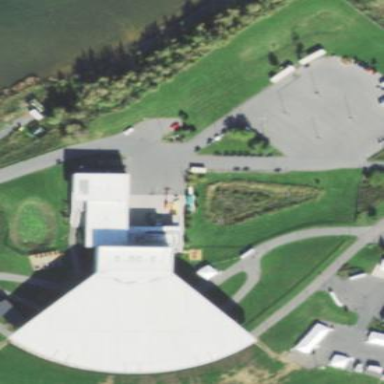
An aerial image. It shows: Theatre with distinctive roof design.